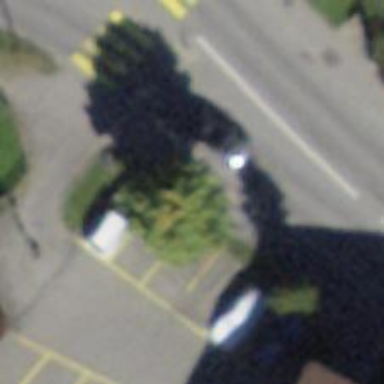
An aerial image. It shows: Bus stop with platform for public transport.